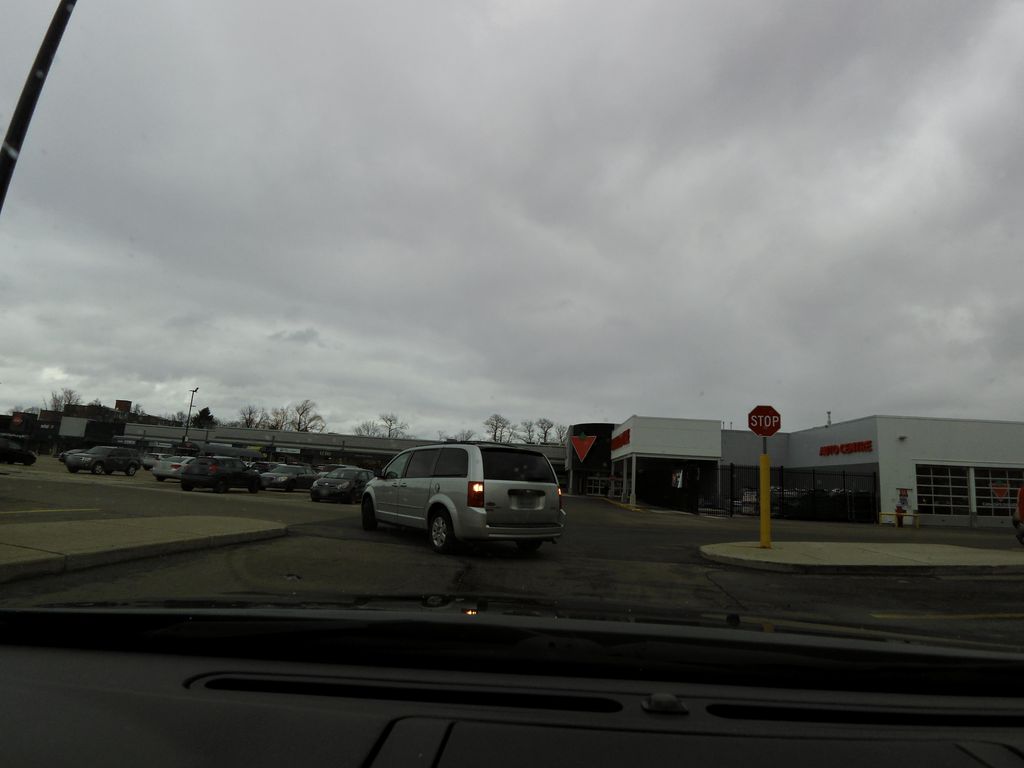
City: hamilton